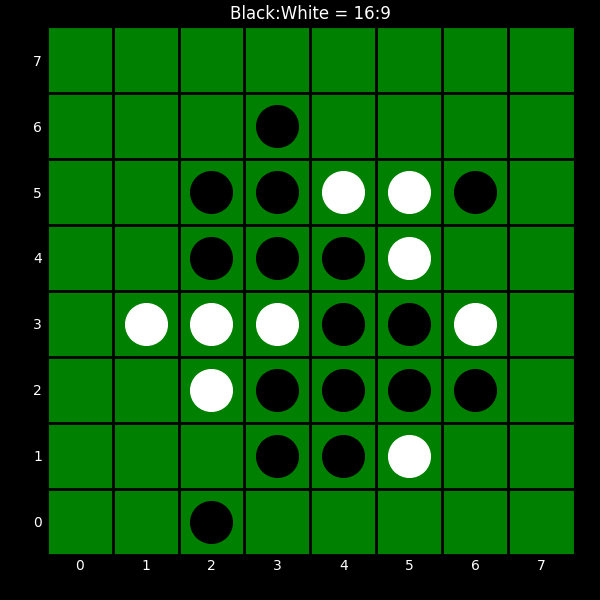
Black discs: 16
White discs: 9